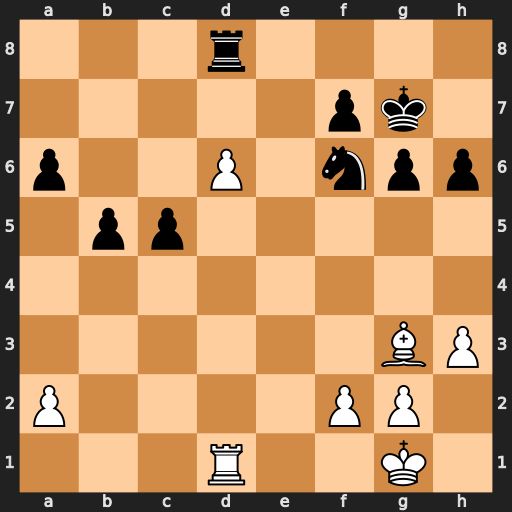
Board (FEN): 3r4/5pk1/p2P1npp/1pp5/8/6BP/P4PP1/3R2K1
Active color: w
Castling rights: -
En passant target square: -
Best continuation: Be5 g5 d7 Kg6 Rd6